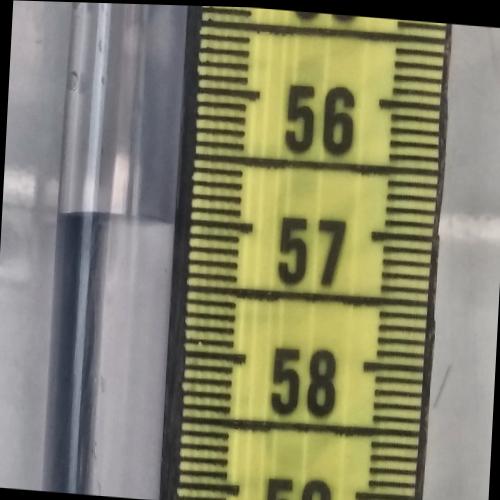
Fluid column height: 57.0 cm